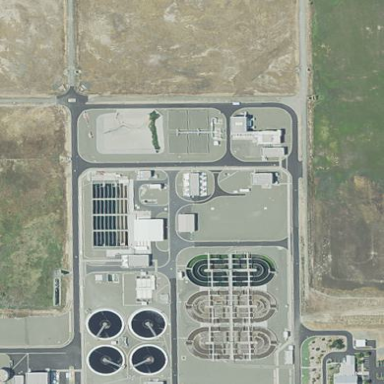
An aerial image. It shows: Wastewater plant.